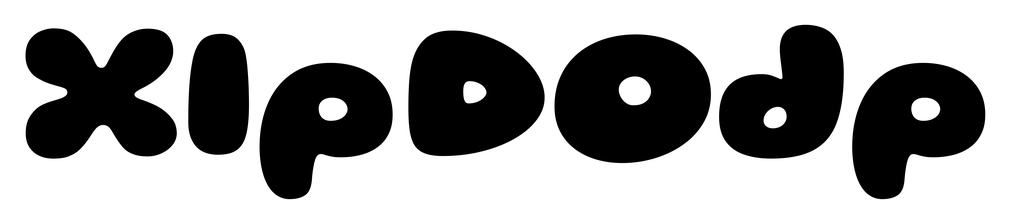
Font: Gluten_Black